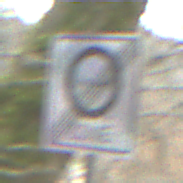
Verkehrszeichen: EndeUmweltzone
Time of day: MorningAfternoon
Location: Outdoor (Nature)
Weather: PartlyCloudy
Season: NotSpecified
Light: Natural